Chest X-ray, AP view. Patient: 11 years old, sex M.
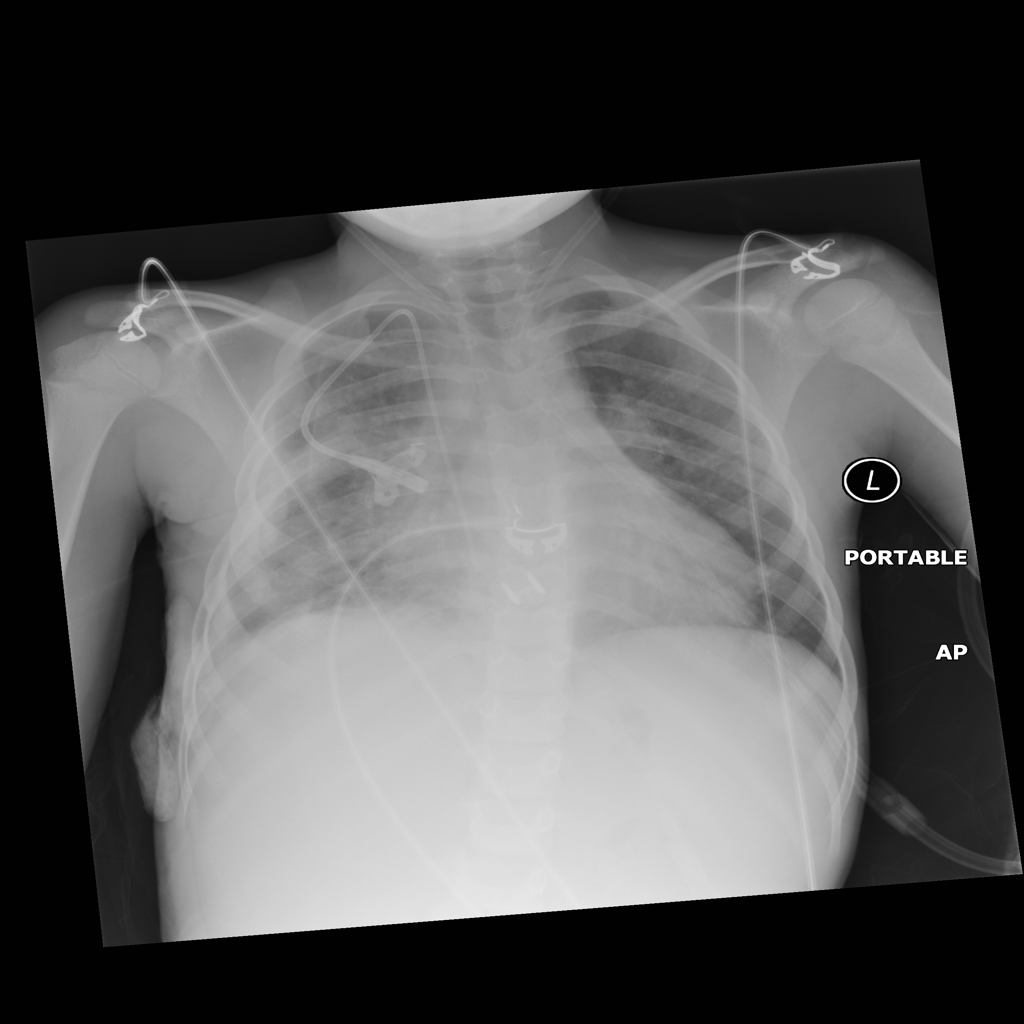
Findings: Cardiomegaly, Effusion, Infiltration, Pneumothorax